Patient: sex M, age 35
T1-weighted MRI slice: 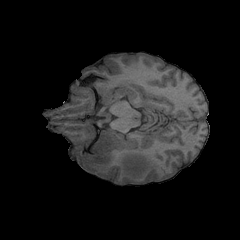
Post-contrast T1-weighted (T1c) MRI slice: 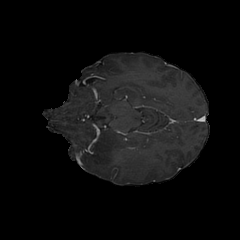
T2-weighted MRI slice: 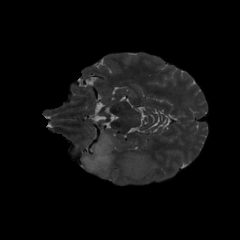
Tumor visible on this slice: yes
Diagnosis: Astrocytoma, IDH-mutant
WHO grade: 4